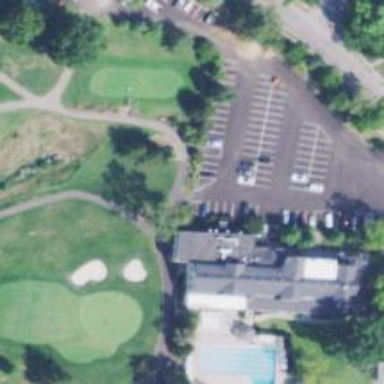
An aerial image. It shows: Path used for both walking and golf.